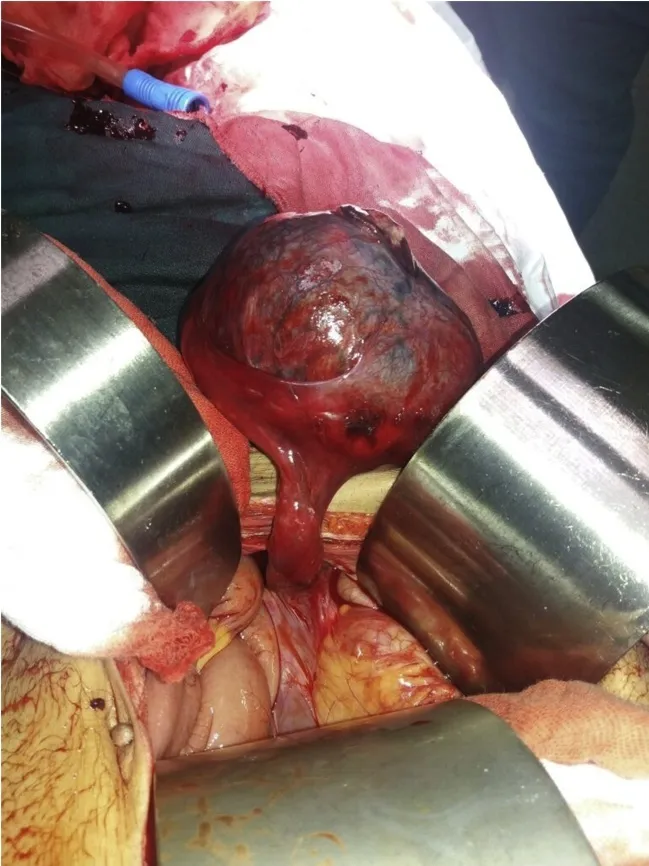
Intra-operative view.
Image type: medical_photograph (other_medical_photograph)